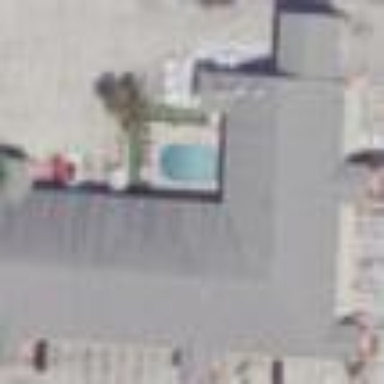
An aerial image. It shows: Commercial building that serves as hotel.